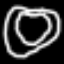
Label: donut